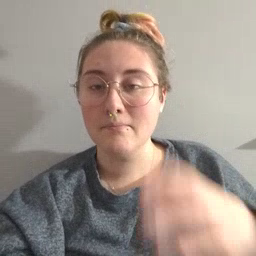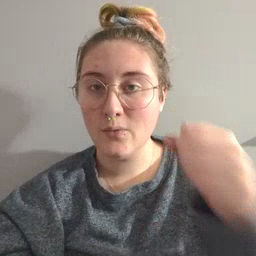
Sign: milk